Interaction volume radius: 5 \u00c5
Interaction volume height: 20 \u00c5
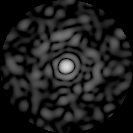
Disorder parameter: 0.8591